Question: In AngularJS is '$scope' actually the parent object's body? If so, does this mean that the controller in the image below (called "MainCtrl") is essentially setting two variables within the MODULE and that "categories" and "bookmarks" would now be available within the module called "Eggly?"
OR...
Is the function, passed in as the 2nd argument of the 'controller' function actually NEWING UP a new empty object and passing that new object in as the '$scope'? That would indicate that the two variables are being set on the new object and the new object, with the new variables, would be set as the controller.
In C# it is common to pass in "this" when creating an instance of an object within an object IF the child needs to access the parent. The child would receive this and have access to any PUBLIC properties or methods. It appears that passing in '$scope' does something similar except that EVERYTHING in the parent is available from the child (probably a function).

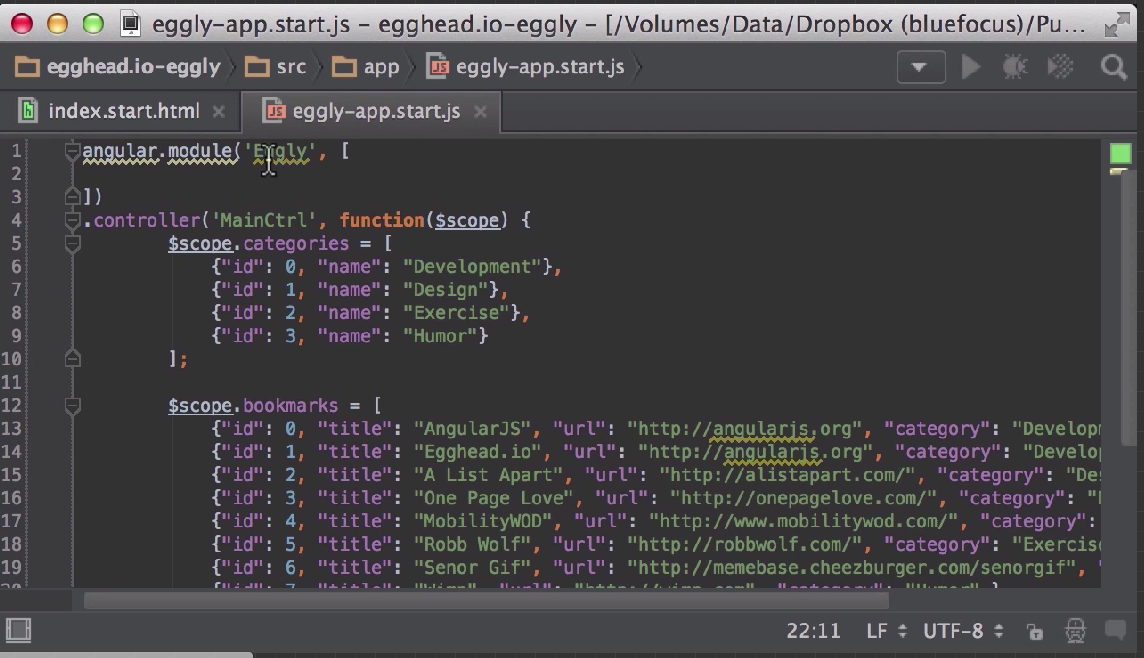
Answer: Setting a property on '$scope' exposes the property to whoever sees this scope, typically child directives and controllers.
It doesn't set it "on the module" - whatever that means.